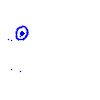
Particle: pion